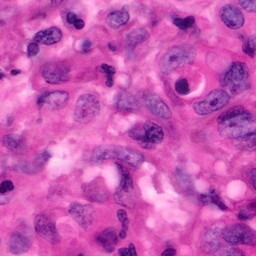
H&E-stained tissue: Pancreatic